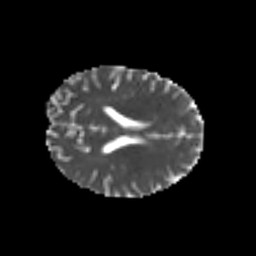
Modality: MD
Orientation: axial
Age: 25
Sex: male
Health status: healthy